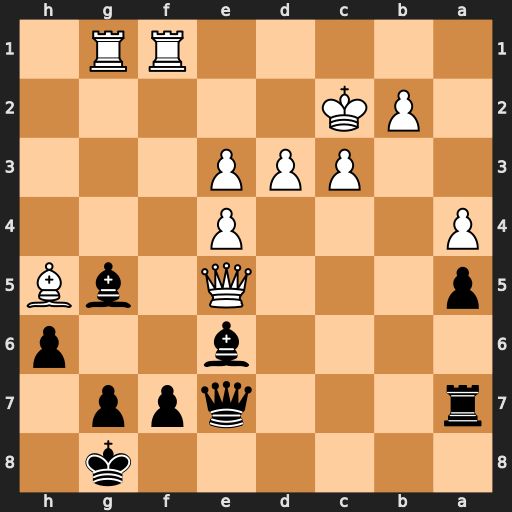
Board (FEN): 6k1/r3qpp1/4b2p/p3Q1bB/P3P3/2PPP3/1PK5/5RR1
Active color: b
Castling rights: -
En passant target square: -
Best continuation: Bb3+ Kxb3 Qxe5